Question: I have the next list: <URL>
'''
ul {
padding: 0;
}
li {
float: left;
padding: 0;
width: 114px;
border: solid 1px #f00;
margin: 0;
}
'''
Is there an option to make the red border not all the bottom?
for example:

Any help appreciated!
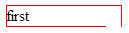
Answer: Not if you set the bottom-border on the 'li'.
Your best option is to use another styling element within the 'li', like a 'div'. Here's a <URL>.
HTML:
'''
<ul>
<li>
Stuff
<div></div>
</li>
</ul>
'''
CSS:
'''
li {
border: solid 1px red;
border-bottom: 0;
}
div {
width: 60%;
border-bottom: solid 1px red;
}
'''
---
Here's a <URL>, using the ':after' pseudo class as suggested by @Sean Dunwoody.
HTML:
'''
<ul>
<li>
Stuff
</li>
<li>
More Stuff
</li>
<li>
Even More Stuff
</li>
</ul>
'''
CSS:
'''
li {
border: solid 1px red;
border-bottom: 0;
margin: 1em 0;
}
li:after {
content: ' ';
display: block;
height: 1px;
border-bottom:solid 1px red;
width: 80%;
}
'''
NOTE: ':after' is not supported in IE7-.